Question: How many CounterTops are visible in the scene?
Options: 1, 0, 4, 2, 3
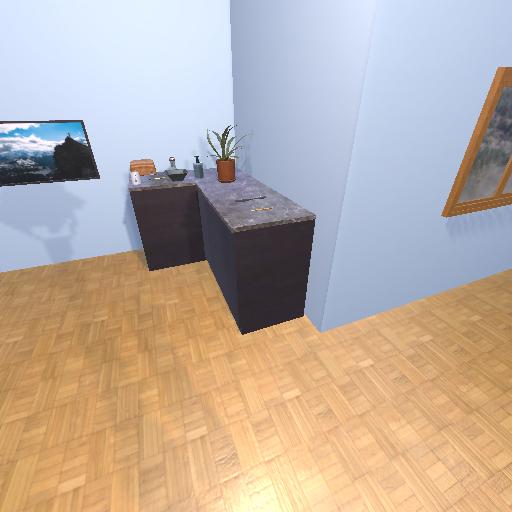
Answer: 1